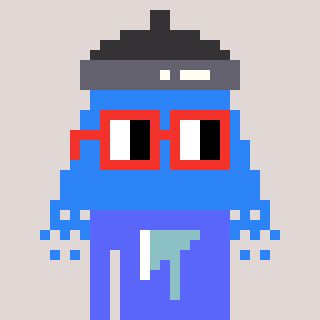
a pixel art character with square red glasses, a shower-shaped head and a purple-colored body on a warm background